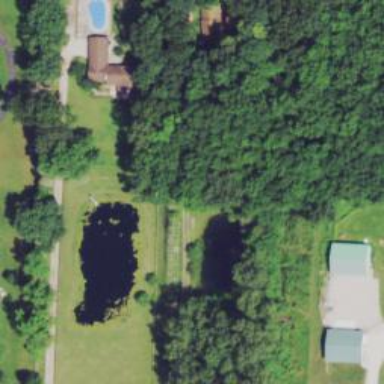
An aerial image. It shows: Driveway.